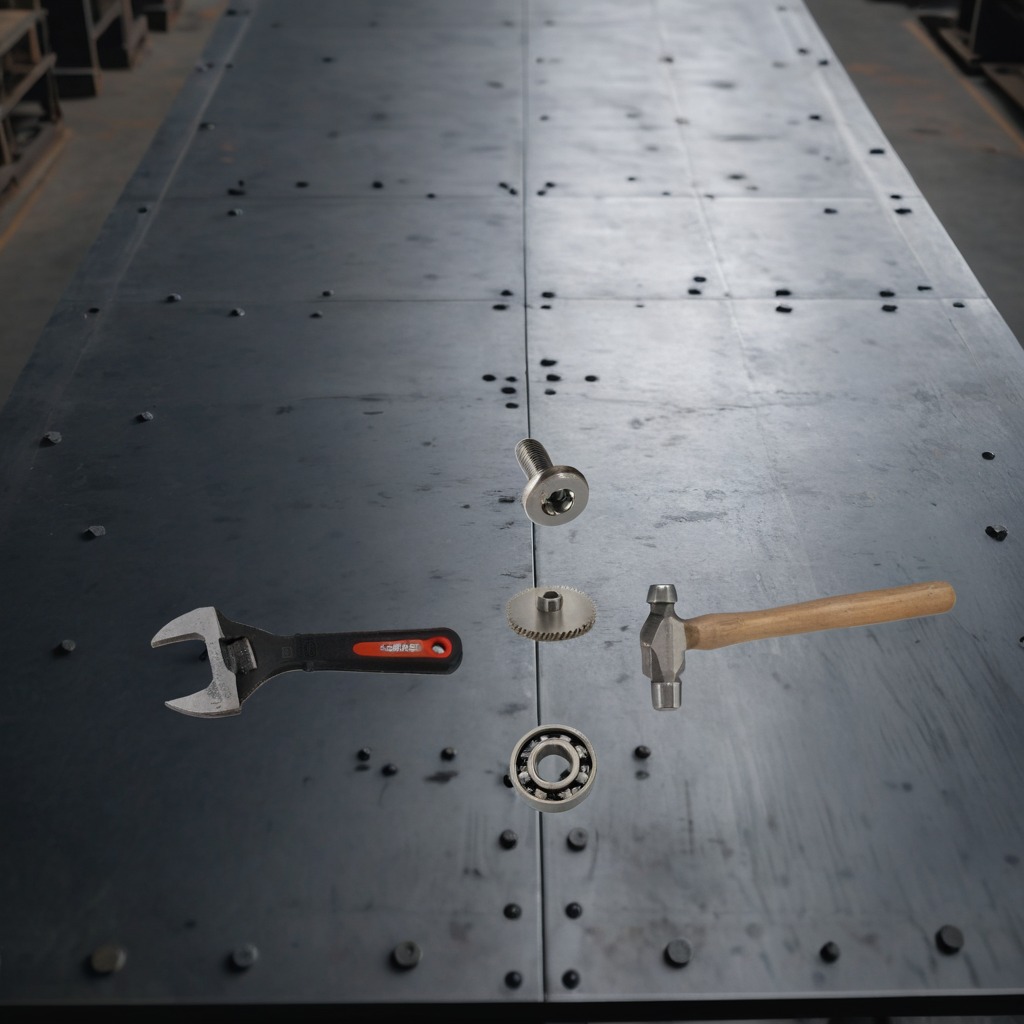
A ball bearing, a gear with teeth, a hammer, a machine screw, and a wrench are lying on the cold steel table.